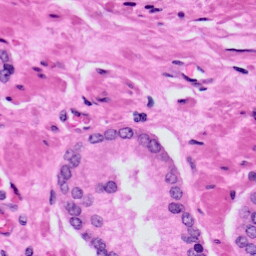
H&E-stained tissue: Prostate